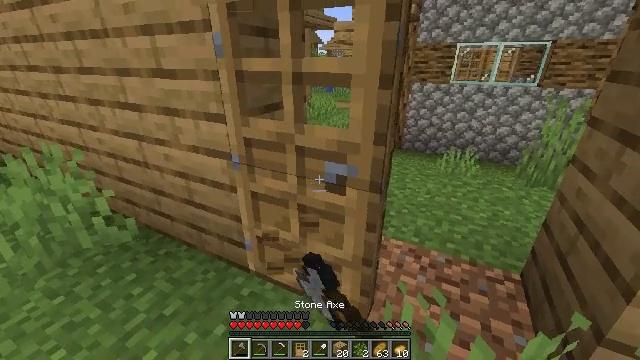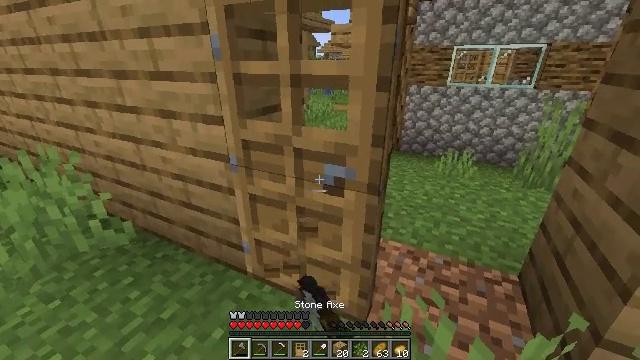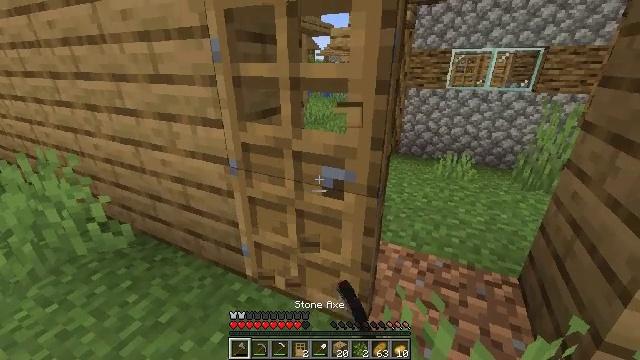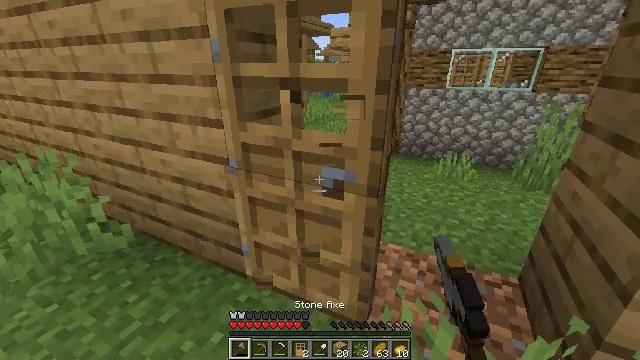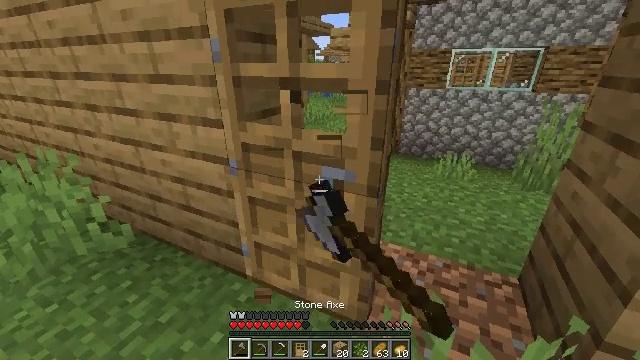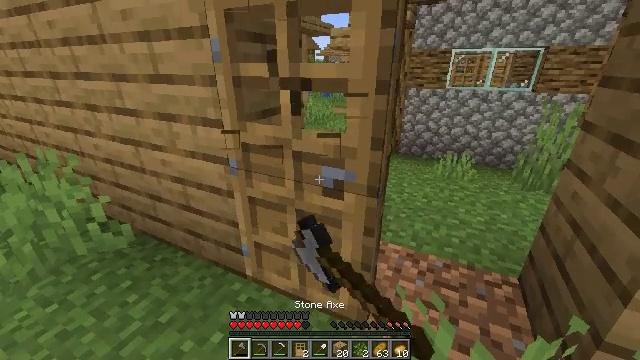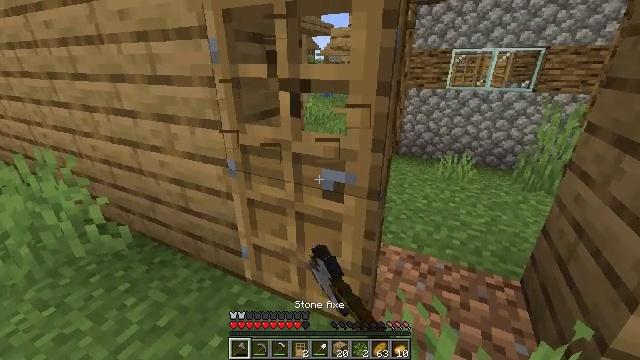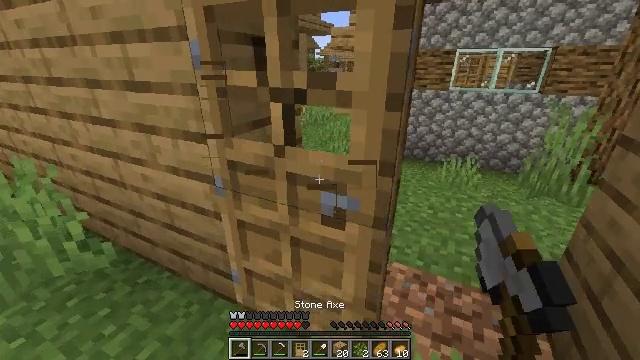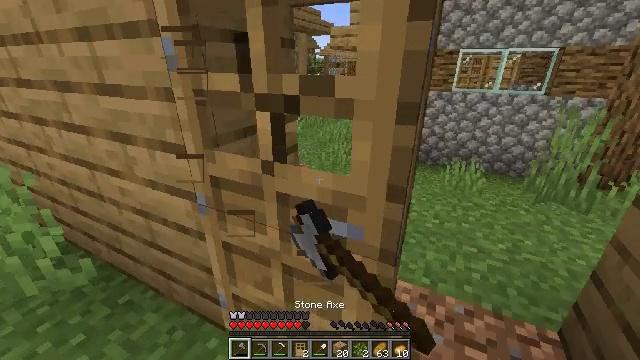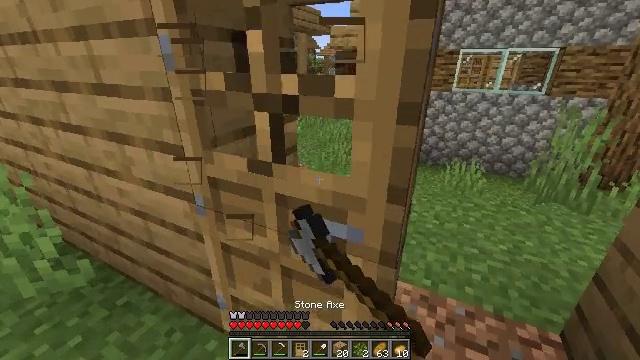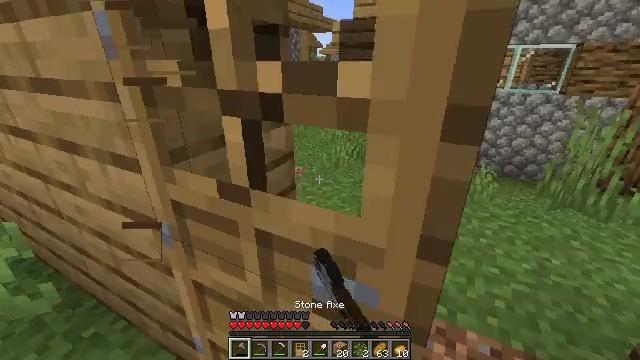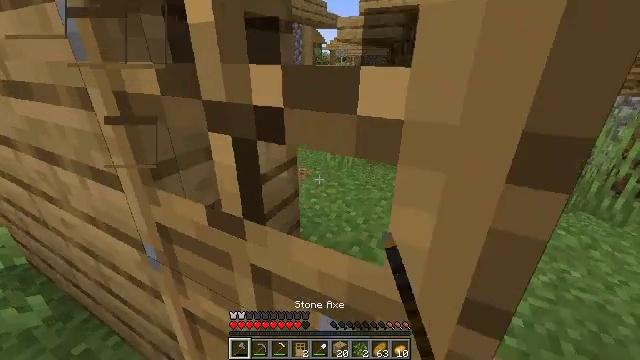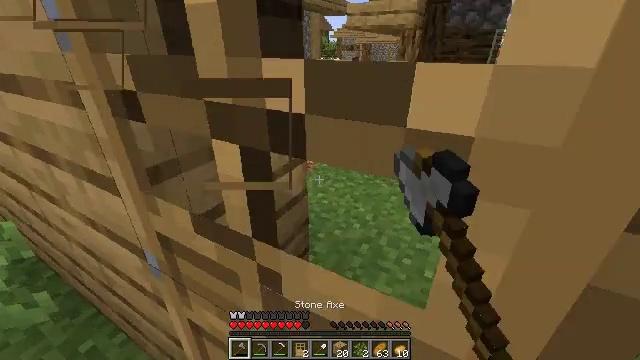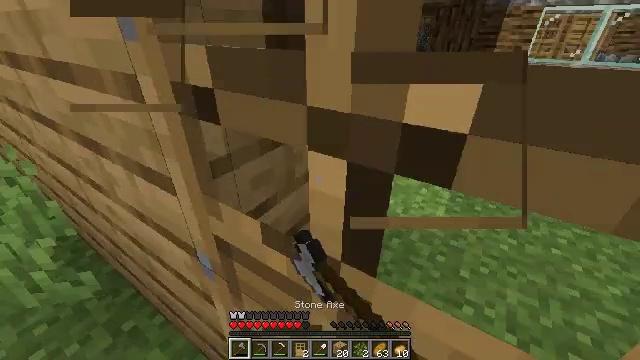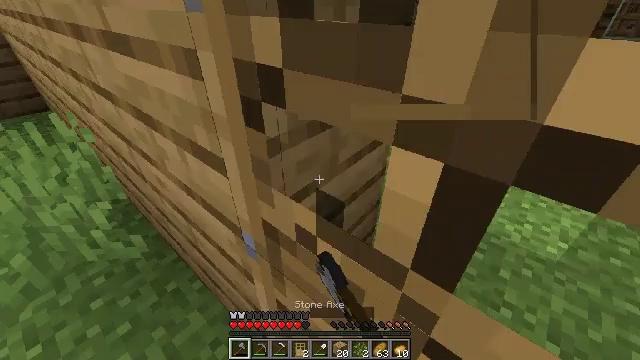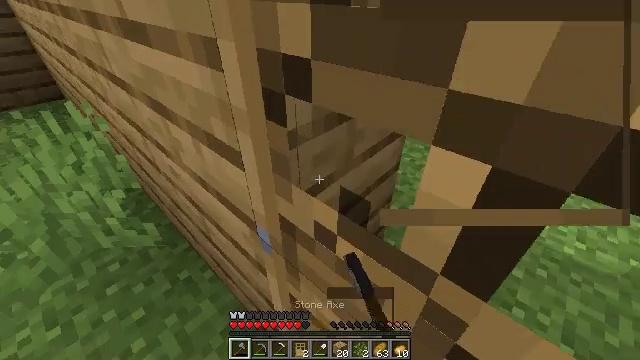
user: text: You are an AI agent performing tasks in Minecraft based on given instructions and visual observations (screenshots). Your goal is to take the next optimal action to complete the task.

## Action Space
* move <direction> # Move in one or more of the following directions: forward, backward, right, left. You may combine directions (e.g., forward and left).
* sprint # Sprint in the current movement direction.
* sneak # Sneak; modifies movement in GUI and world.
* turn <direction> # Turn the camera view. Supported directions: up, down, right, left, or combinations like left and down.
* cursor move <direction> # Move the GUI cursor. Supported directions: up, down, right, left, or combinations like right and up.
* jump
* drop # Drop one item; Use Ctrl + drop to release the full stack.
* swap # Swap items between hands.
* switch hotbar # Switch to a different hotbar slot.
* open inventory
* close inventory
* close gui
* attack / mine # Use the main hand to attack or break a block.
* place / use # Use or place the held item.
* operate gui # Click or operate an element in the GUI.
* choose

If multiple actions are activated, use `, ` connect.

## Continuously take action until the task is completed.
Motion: motion action
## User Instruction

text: Remove the oak door from its frame.
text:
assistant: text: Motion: attack / mine
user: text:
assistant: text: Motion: attack / mine
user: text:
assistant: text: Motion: attack / mine
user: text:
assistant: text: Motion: attack / mine
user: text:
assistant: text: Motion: attack / mine
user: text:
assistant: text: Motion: move forward, attack / mine
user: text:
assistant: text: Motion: move forward, attack / mine
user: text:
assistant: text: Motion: move forward, attack / mine
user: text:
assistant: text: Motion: move forward, attack / mine
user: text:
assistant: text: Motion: move forward, attack / mine
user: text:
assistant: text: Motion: move forward, attack / mine
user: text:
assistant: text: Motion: move forward, turn left and down, attack / mine
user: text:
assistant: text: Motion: move forward, turn left and down, attack / mine
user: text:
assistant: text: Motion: turn left and down, attack / mine
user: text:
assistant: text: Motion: turn left and down, attack / mine
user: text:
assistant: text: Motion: attack / mine
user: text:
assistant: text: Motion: attack / mine
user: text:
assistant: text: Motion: turn right, attack / mine
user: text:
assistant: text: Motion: turn right, attack / mine
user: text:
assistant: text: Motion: turn right, attack / mine
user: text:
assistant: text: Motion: turn right, attack / mine
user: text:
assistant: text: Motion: turn right, attack / mine
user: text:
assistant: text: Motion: attack / mine
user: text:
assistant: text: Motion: attack / mine
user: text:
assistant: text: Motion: attack / mine
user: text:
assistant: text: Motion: attack / mine
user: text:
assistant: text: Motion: attack / mine
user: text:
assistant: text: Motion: attack / mine